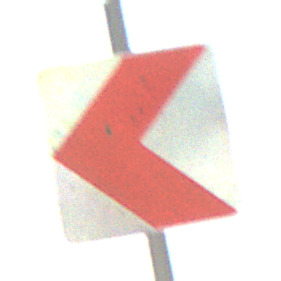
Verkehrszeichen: RichtungstafelnInKurvenKleinRechts
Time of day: MorningAfternoon
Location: Outdoor (Beach)
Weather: PartlyCloudy
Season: NotSpecified
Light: Natural